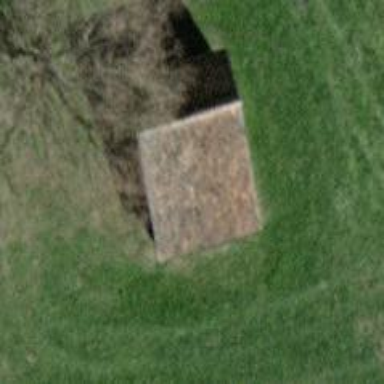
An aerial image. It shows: Shed.